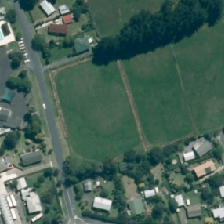
Land cover: shortrotation_cropland